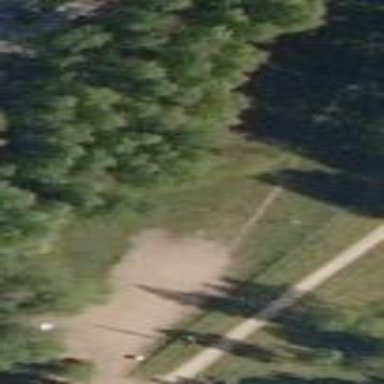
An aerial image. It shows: Dog park enclosed by fence.